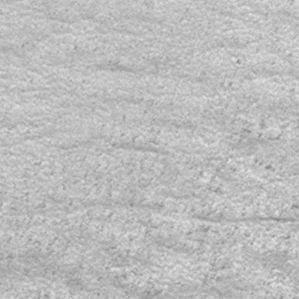
Label: frost